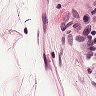
Metastatic tissue present: no